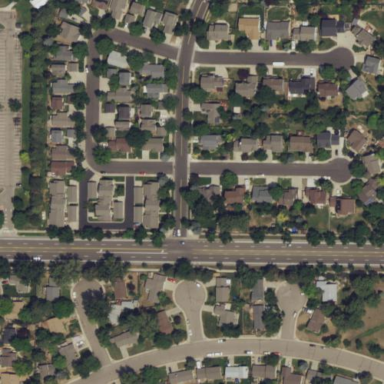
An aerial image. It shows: Residential neighbourhood.